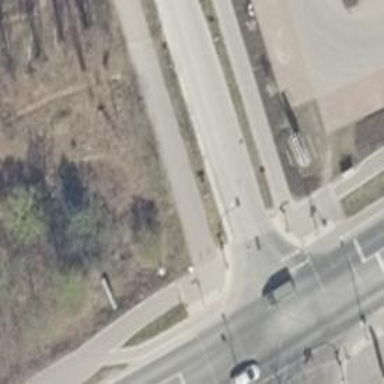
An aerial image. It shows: Road with traffic signals.